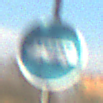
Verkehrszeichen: Busssonderstreifen
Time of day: MorningAfternoon
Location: Outdoor (Nature)
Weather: Clear
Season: NotSpecified
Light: Natural